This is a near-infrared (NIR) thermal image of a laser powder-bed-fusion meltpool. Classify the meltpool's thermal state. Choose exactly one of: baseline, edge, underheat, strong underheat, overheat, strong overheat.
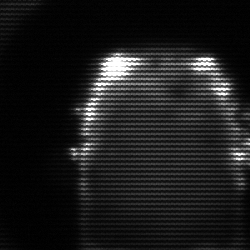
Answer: baseline